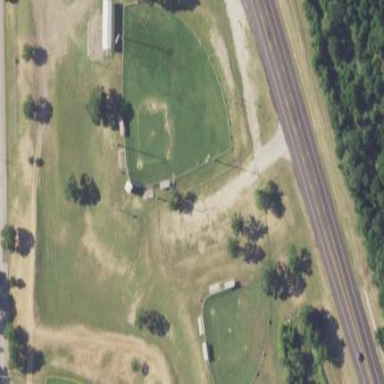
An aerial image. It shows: Baseball pitch for leisure and sports activities.